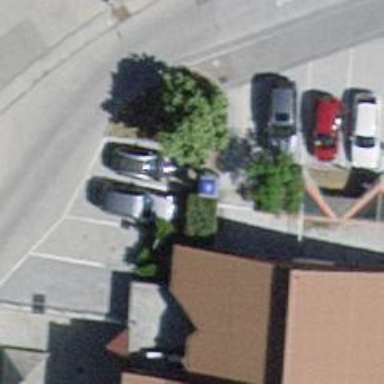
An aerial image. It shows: Charging station.